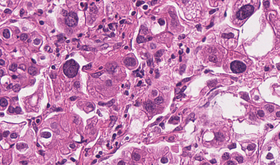
Tumor epithelial tissue: yes
Tumor-associated stroma tissue: yes
Normal tissue: no